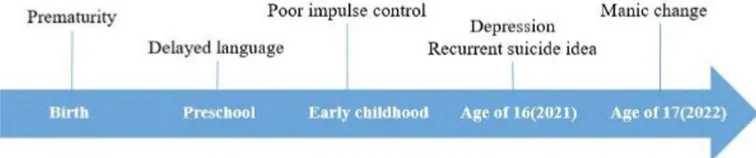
The patient's disease course and timeline.
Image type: chart (chart)